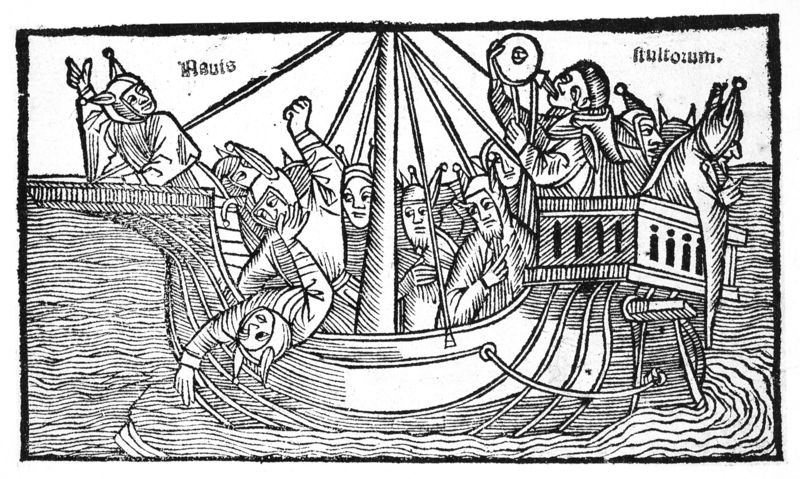
Titel: Stultifera navis (Narrenschiff)
Künstler: Jakob Locher
Standort: Herstellungsort: (CH Basel) (EU - CH - Basel)
Institution: Basel, Öffentliche Bibliothek
Schlagwörter: ausschnitt, zeichnung, detail, fallen, schwarzweiss, radierung, stich, mittelalter, brandt, latein, narrenschiff, navis scultorum